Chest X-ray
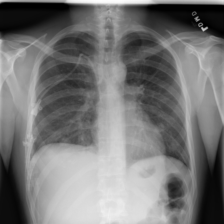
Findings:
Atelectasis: negative
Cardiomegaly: negative
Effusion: negative
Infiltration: negative
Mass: negative
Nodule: negative
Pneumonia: negative
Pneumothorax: negative
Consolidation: negative
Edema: negative
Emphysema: negative
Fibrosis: negative
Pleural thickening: negative
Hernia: negative